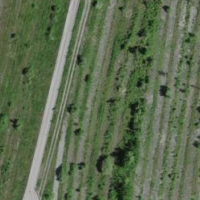
EUNIS habitat code: 57
Species observed at this site:
Timarcha tenebricosa
Calliptamus italicus